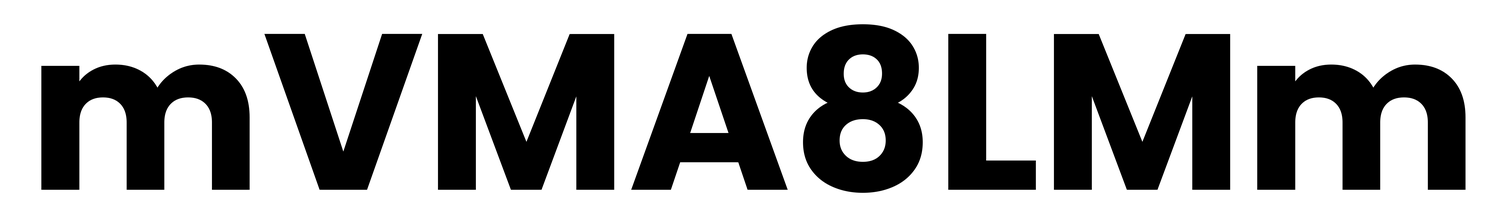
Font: Poppins-Bold